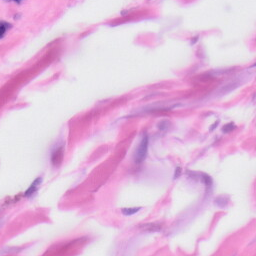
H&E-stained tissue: Skin